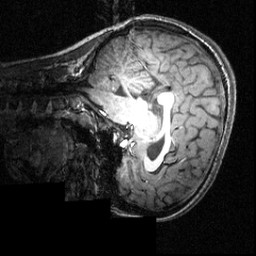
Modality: T1w
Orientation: sagittal
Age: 18
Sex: female
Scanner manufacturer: siemens
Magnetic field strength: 3.951 T
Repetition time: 1.5 s
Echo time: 0.00335 s